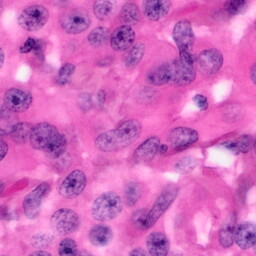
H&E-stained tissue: Pancreatic